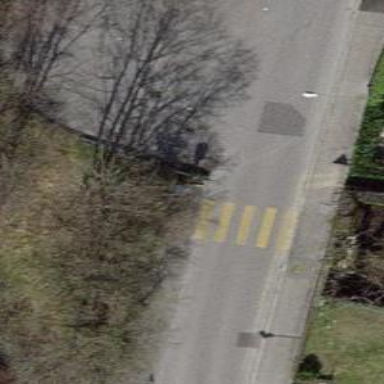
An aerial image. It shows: Uncontrolled crossing on the road.